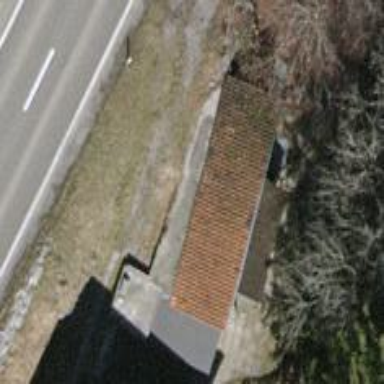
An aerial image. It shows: Garage.